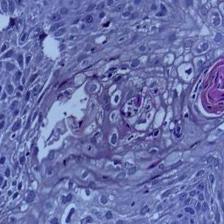
Diagnosis: OSCC